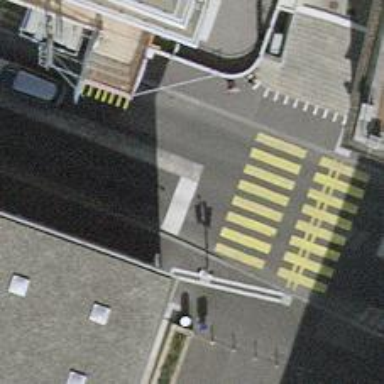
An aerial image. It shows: Road with traffic signals at the crossing.